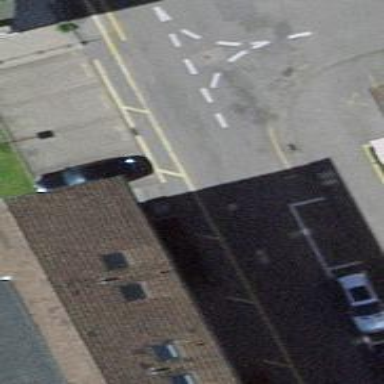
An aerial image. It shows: Kerb serving as barrier.